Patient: sex M, age 47
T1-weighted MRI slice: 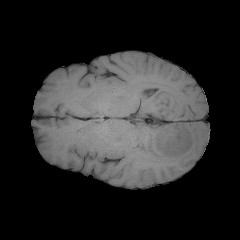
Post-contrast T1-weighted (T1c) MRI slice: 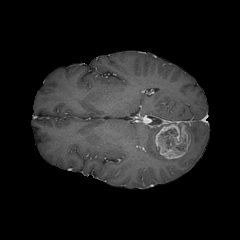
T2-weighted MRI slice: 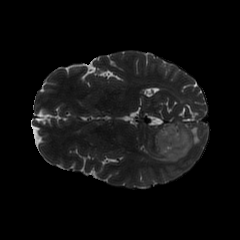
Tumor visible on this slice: yes
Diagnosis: Glioblastoma, IDH-wildtype
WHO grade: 4